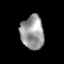
Tissue: lung
Cell type: T cells
Senescence score: 0.1996
Nuclear area (px): 767
Mean DAPI intensity: 154.696